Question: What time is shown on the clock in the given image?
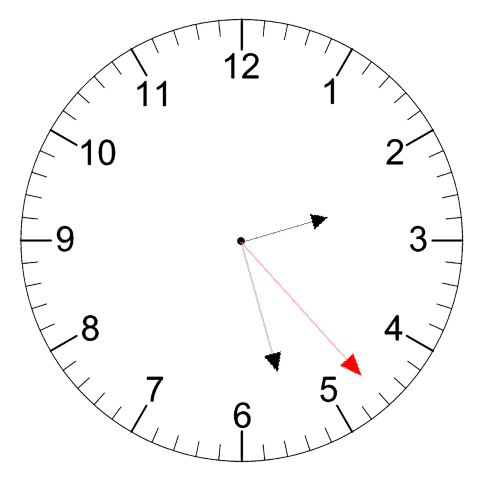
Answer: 02:27:23